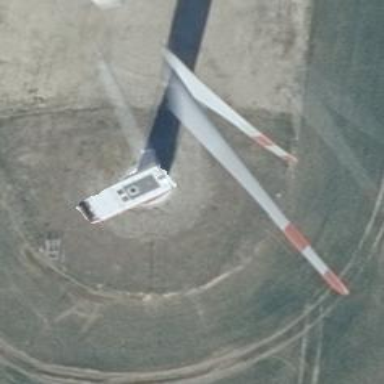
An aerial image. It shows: Wind generator powered by horizontal-axis wind turbine.